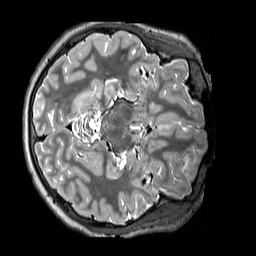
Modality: T2w
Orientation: axial
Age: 13
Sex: male
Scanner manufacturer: siemens
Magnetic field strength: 3 T
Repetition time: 3.2 s
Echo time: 0.408 s